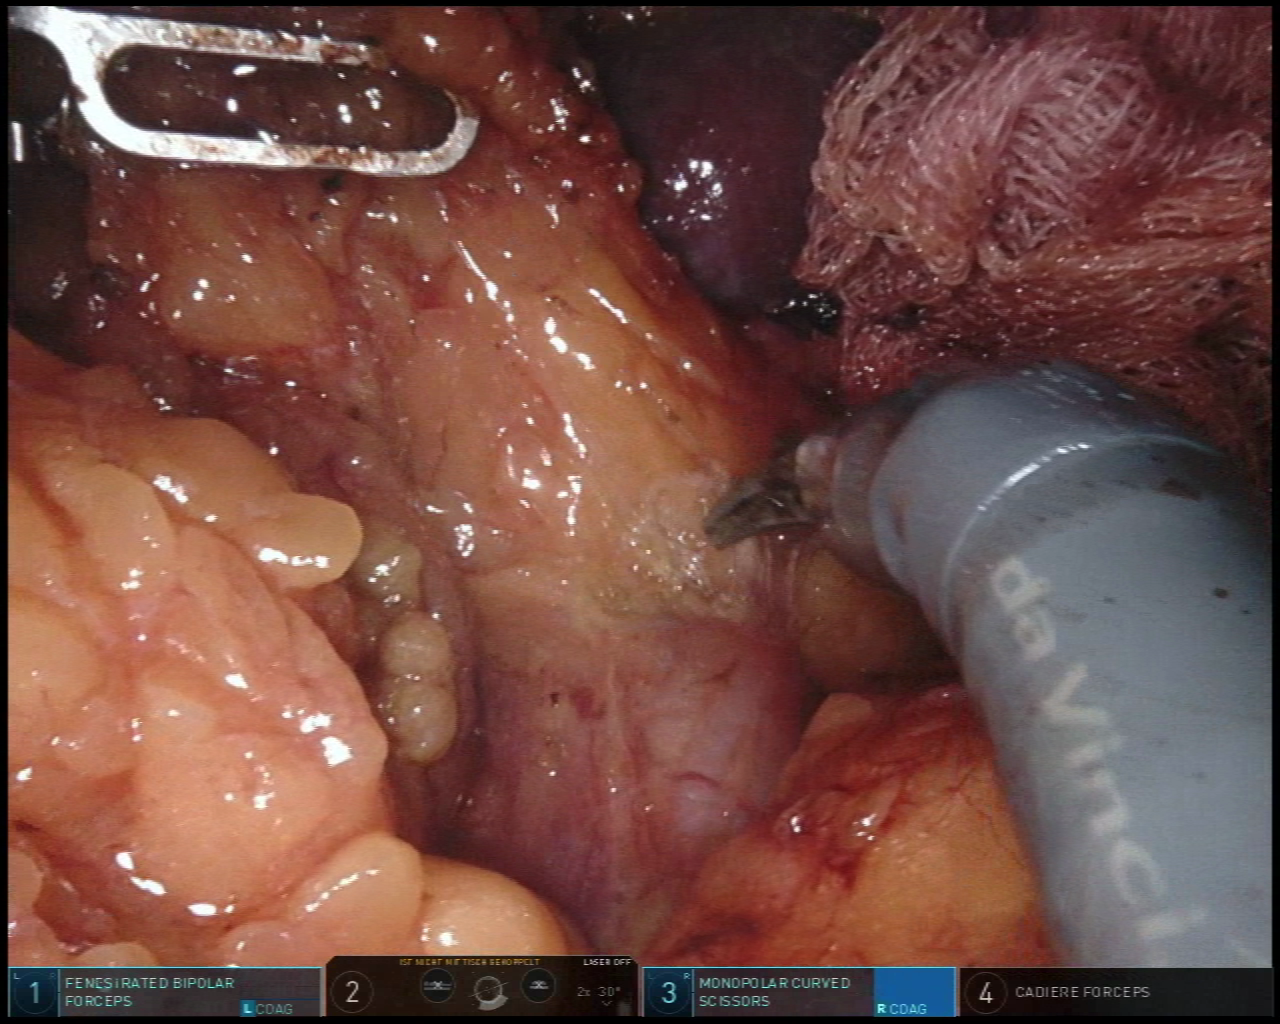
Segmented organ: stomach
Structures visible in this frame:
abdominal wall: no
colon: no
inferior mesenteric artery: no
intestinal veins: no
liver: no
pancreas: no
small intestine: no
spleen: yes
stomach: yes
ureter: no
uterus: no
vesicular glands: no